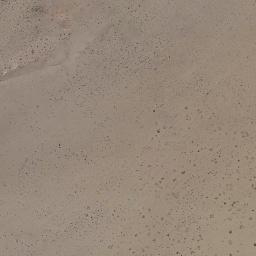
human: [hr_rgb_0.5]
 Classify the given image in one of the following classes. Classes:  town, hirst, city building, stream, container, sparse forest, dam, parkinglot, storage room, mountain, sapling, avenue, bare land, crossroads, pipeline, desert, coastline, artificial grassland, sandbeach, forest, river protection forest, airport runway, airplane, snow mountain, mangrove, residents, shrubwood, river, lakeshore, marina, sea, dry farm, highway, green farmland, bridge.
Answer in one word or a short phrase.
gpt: bare land